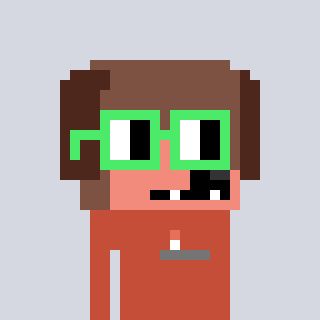
a pixel art character with square light green glasses, a dog-shaped head and a rust-colored body on a cool background